Field crop: maize
Growth stage: 2
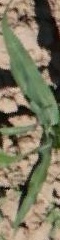
Species: maize